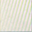
Piece: xx